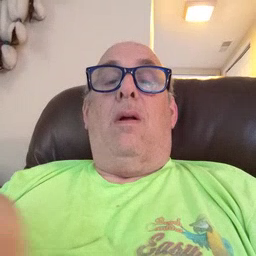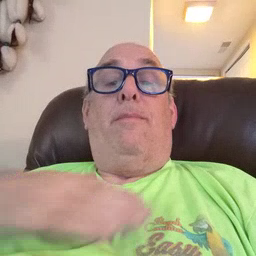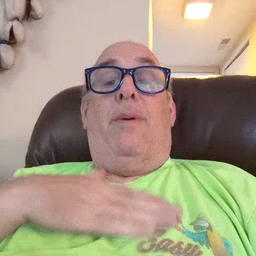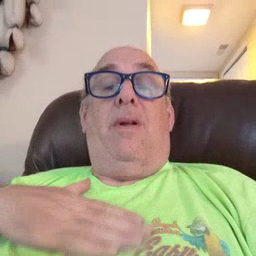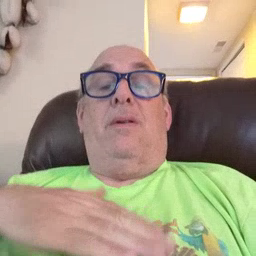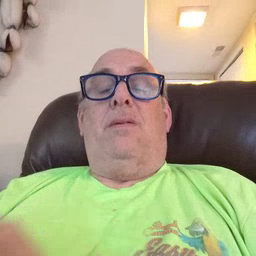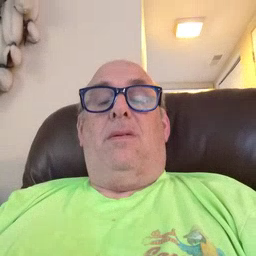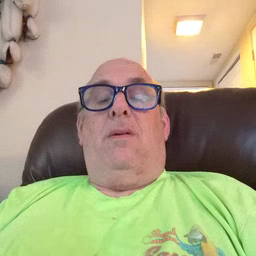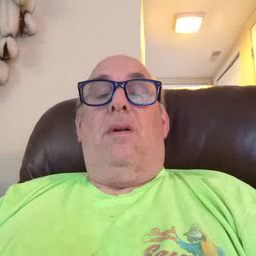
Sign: please